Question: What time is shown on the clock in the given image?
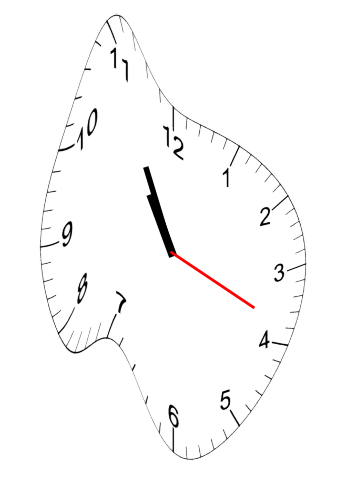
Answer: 10:55:19